Platform: macOS
Application: Chrome
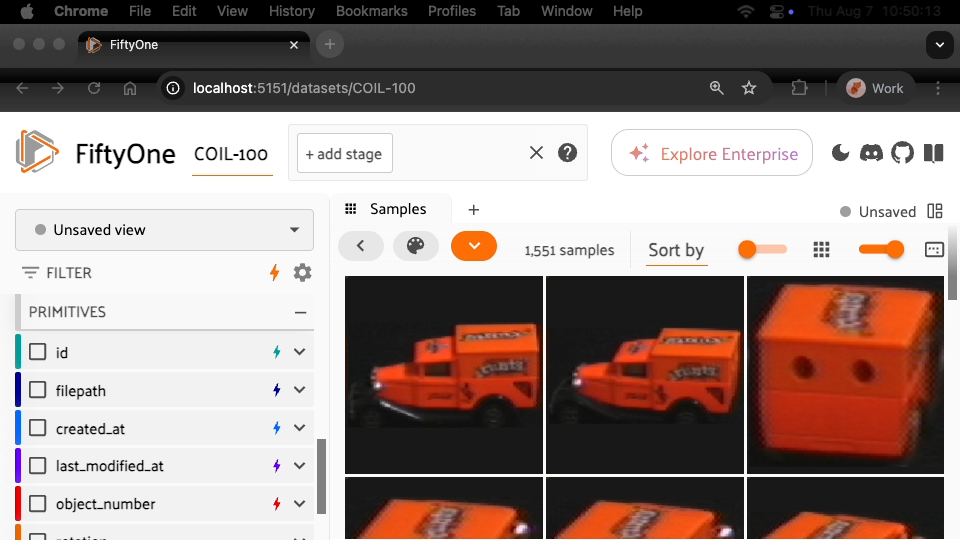
task_description: Where can I increase or decrease the zoom on samples in the sample panel
action_type: hover
element_info: Slider
steps_since_start: 1